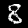
Digit: 8